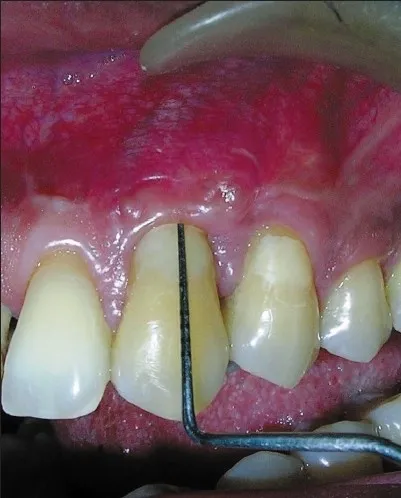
Post op 12 months (CAL - 2 mm).
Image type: medical_photograph (other_medical_photograph)